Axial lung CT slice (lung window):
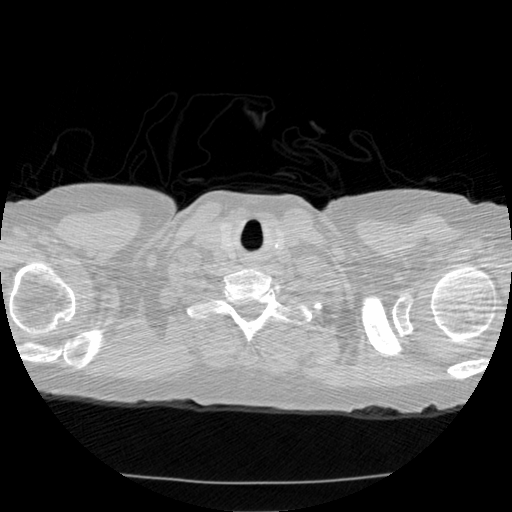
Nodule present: no